Question: '''
from pygments.lexers import RstLexer
from pygments.formatters import TerminalFormatter
from pygments import highlight
output = highlight(source, RstLexer(), TerminalFormatter())
p = subprocess.Popen('less', stdin=subprocess.PIPE)
p.stdin.write(output)
p.stdin.close()
p.wait()
'''
When I just 'print output' - everything is ok, but piping breaks highlighting...
Any ideas?
example:

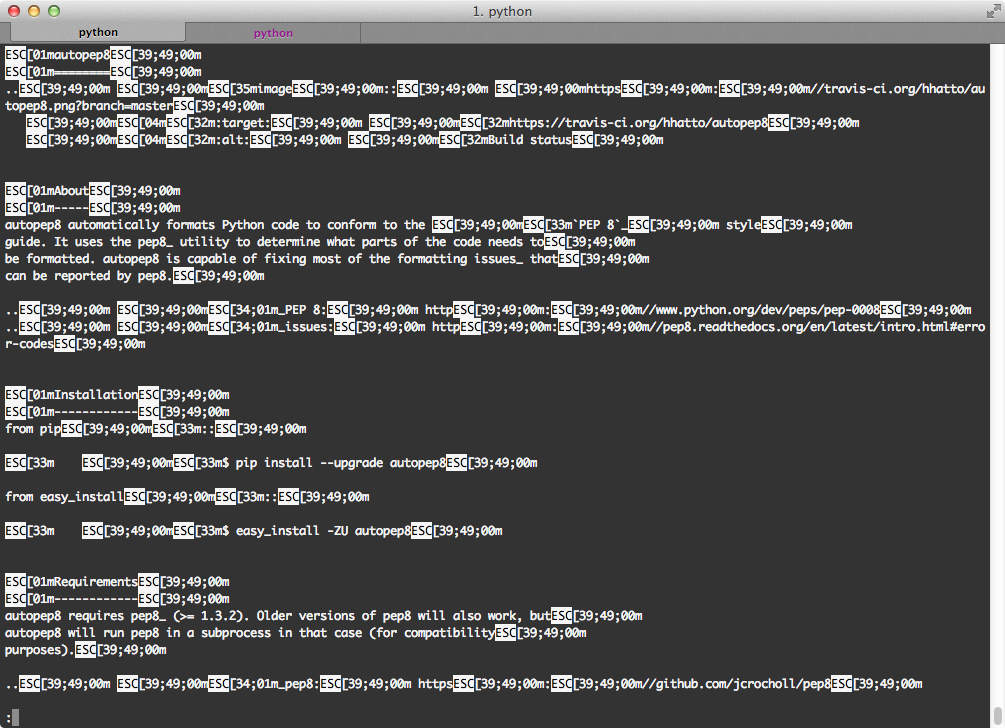
Answer: That's 'less''s fault, not Python's. Run 'less' with the '-R' switch:
> '-R''--RAW-CONTROL-CHARS'Like '-r', but only ANSI "color" escape sequences are output in "raw" form. Unlike '-r',
the screen appearance is maintained correctly in most cases. ANSI "color" escape sequences are sequences of the form:'''
ESC [ ... m
'''
where the "..." is zero or more color specification characters For the purpose of keeping track of
screen appearance, ANSI color escape sequences are assumed to not move the cursor. You can make less
think that characters other than "m" can end ANSI color escape sequences by setting the environment
variable LESSANSIENDCHARS to the list of characters which can end a color escape sequence. And you can
make less think that characters other than the standard ones may appear between the ESC and the m by
setting the environment variable LESSANSIMIDCHARS to the list of characters which can appear.